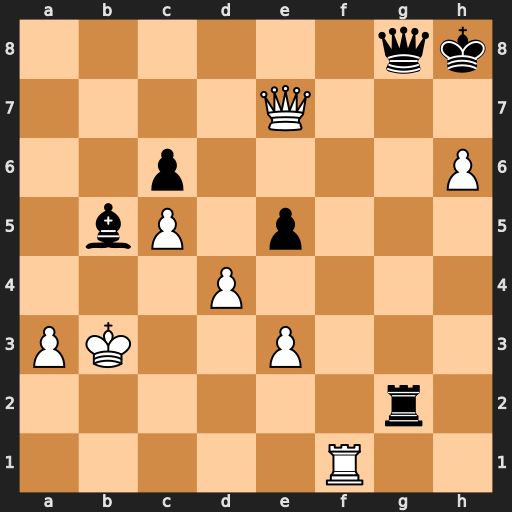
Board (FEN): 6qk/4Q3/2p4P/1bP1p3/3P4/PK2P3/6r1/5R2
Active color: w
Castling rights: -
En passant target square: -
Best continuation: Rf7 Qxf7+ Qxf7